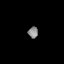
Tissue: prostate
Cell type: Fibroblasts
Senescence score: 0.8656
Nuclear area (px): 103
Mean DAPI intensity: 143.864